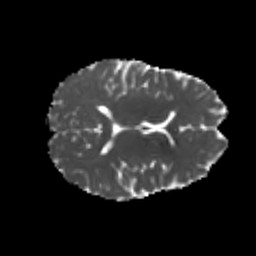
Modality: MD
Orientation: axial
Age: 20
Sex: female
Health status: healthy
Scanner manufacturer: philips
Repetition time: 7.389 s
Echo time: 0.08599 s